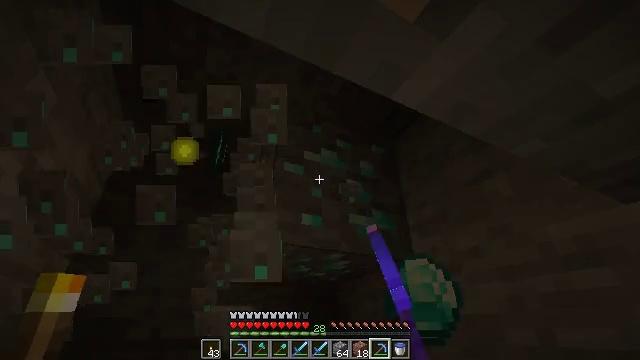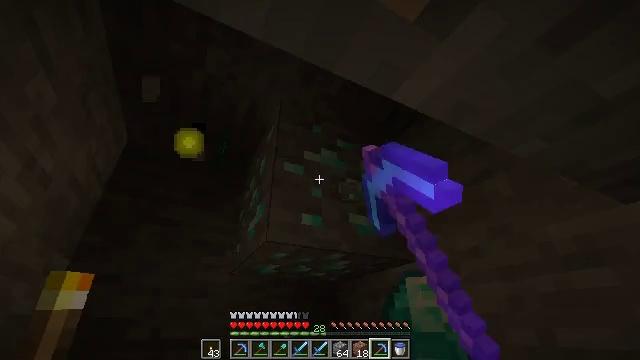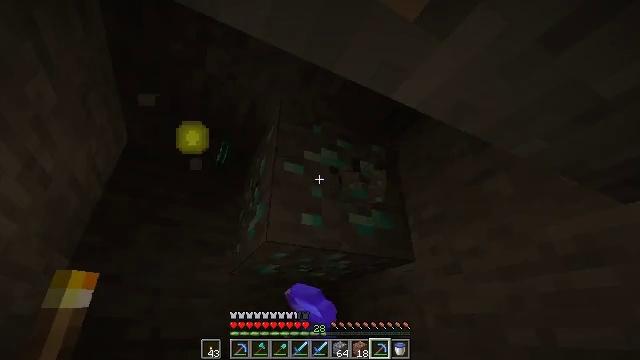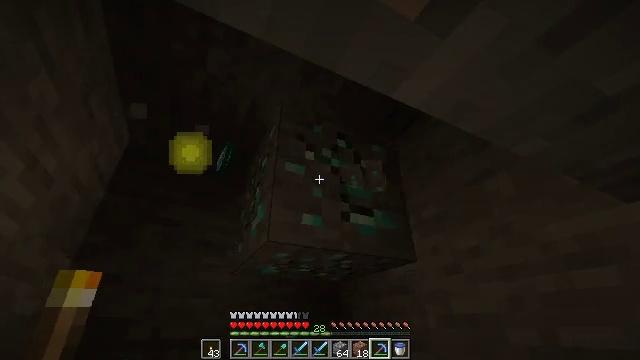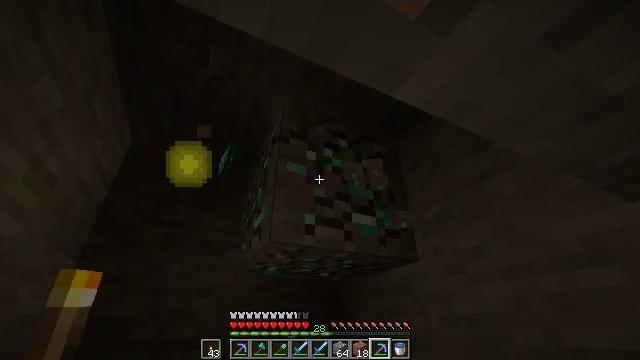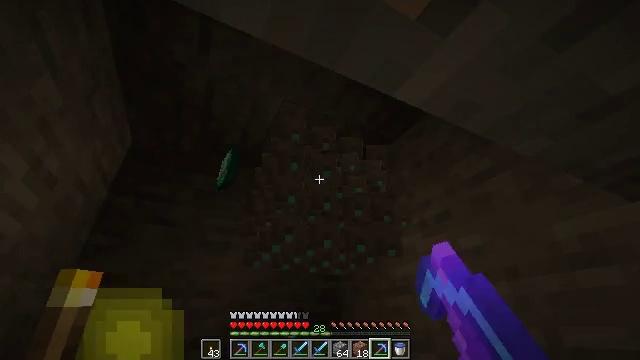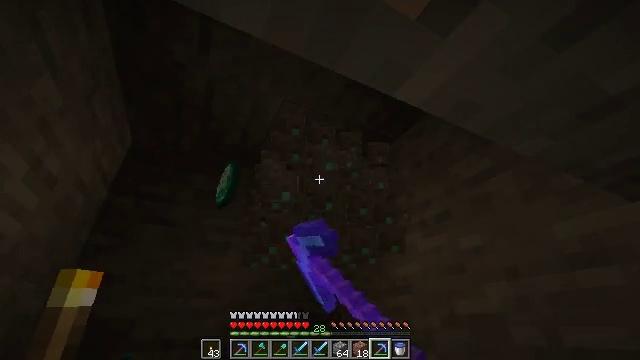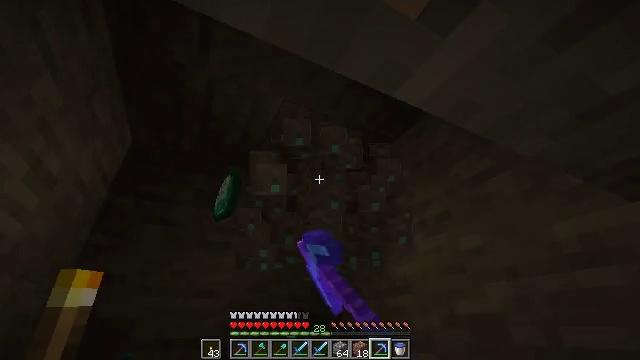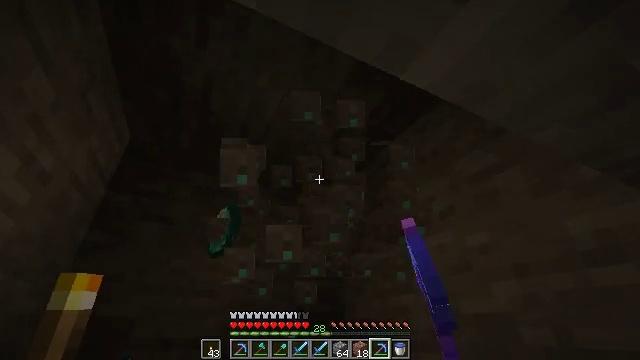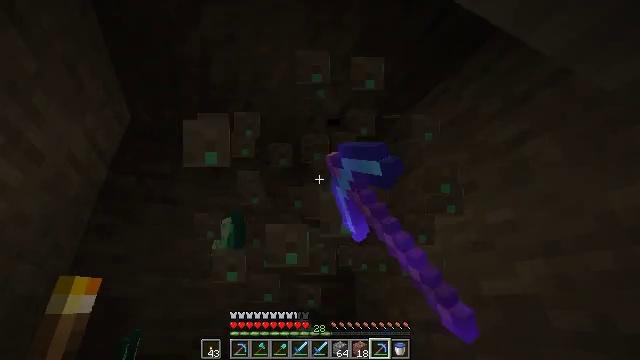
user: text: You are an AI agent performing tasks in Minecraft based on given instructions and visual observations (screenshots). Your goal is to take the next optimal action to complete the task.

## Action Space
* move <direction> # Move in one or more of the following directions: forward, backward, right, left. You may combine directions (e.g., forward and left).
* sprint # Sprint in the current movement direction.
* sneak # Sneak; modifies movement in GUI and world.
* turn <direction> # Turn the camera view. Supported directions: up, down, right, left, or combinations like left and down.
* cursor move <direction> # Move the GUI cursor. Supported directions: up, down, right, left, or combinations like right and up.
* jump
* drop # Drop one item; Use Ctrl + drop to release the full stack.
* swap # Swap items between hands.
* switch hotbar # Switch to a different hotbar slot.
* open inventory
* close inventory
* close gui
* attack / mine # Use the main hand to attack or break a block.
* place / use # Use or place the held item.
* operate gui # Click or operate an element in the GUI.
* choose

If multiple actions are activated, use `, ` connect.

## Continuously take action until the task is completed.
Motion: motion action
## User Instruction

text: Find and mine the diamond ore.
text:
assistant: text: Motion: attack / mine
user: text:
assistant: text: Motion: attack / mine
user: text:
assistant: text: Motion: attack / mine
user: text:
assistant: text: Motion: attack / mine
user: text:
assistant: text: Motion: attack / mine
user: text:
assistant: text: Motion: attack / mine
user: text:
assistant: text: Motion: attack / mine
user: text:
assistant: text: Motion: move forward, attack / mine
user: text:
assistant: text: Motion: move forward, turn left and down
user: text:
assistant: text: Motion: no_op